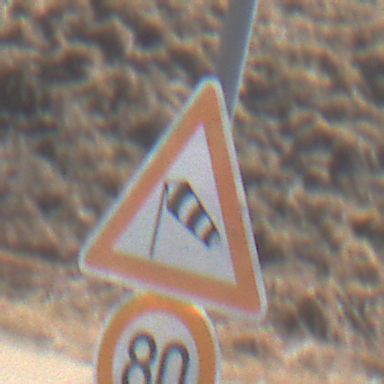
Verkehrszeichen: SeitenwindVonLinks
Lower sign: Geschwindigkeit80
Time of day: Midday
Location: Outdoor (RoadRail)
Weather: Clear
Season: Summer
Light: Natural